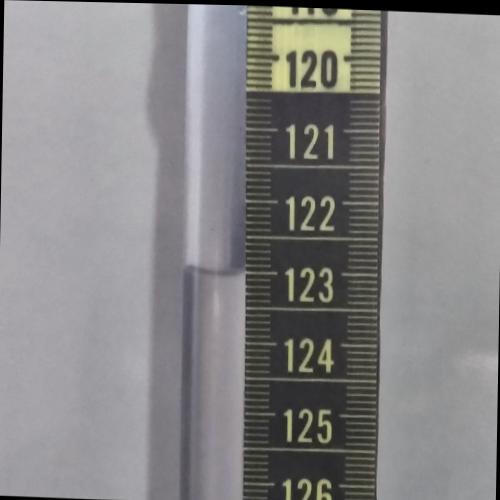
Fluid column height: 123.0 cm